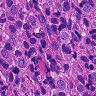
Metastatic tissue present: yes